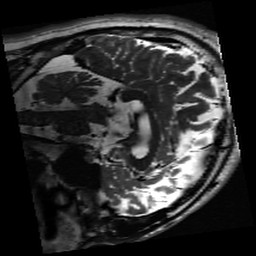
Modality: inplaneT2
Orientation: sagittal